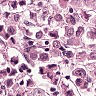
Metastatic tissue present: yes